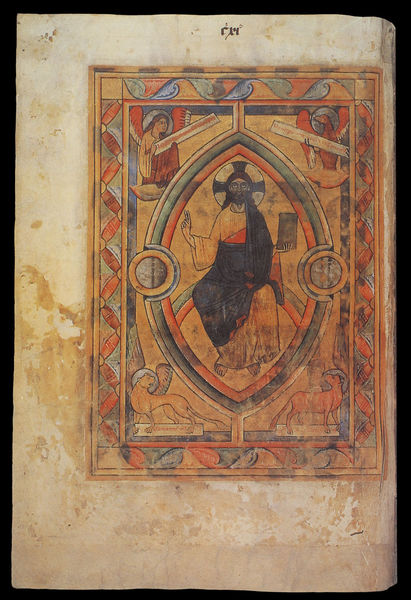
Titel: Ratmann Sakramentar
Institution: Hildesheim, Domschatz
Schlagwörter: adler, blau, flügel, hand, mann, gelb, bunt, grau, kleid, zeichnung, rot, muster, ornament, richter, bibel, johannes, mensch, rahmen, bild, felder, kirche, mantel, kreis, oval, engel, ornamente, balken, bemalt, buch, kreuz, religion, druck, seite, illustration, kreise, zickzack, gestus, heiligenschein, christus, jesus, segen, segnung, löwe, ornamentik, stier, markus, mandorla, pax, buchmalerei, geflügelter löwe, evangelisten, evangeliar, codex, psalter, wngel, ebgel, n, buchh